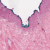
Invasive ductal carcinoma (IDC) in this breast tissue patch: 0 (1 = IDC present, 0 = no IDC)